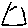
Label: triangle